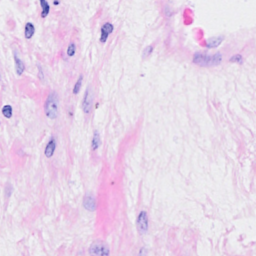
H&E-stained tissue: Breast